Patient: sex F, age 71
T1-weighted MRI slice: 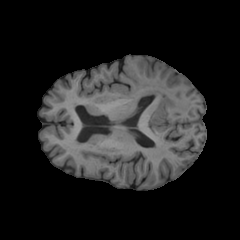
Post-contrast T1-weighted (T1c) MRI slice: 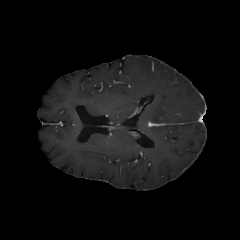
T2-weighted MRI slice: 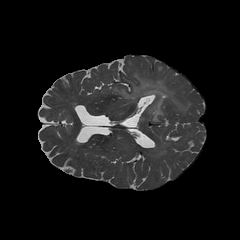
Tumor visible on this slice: yes
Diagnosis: Astrocytoma, IDH-mutant
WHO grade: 2